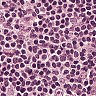
Metastatic tissue present: no